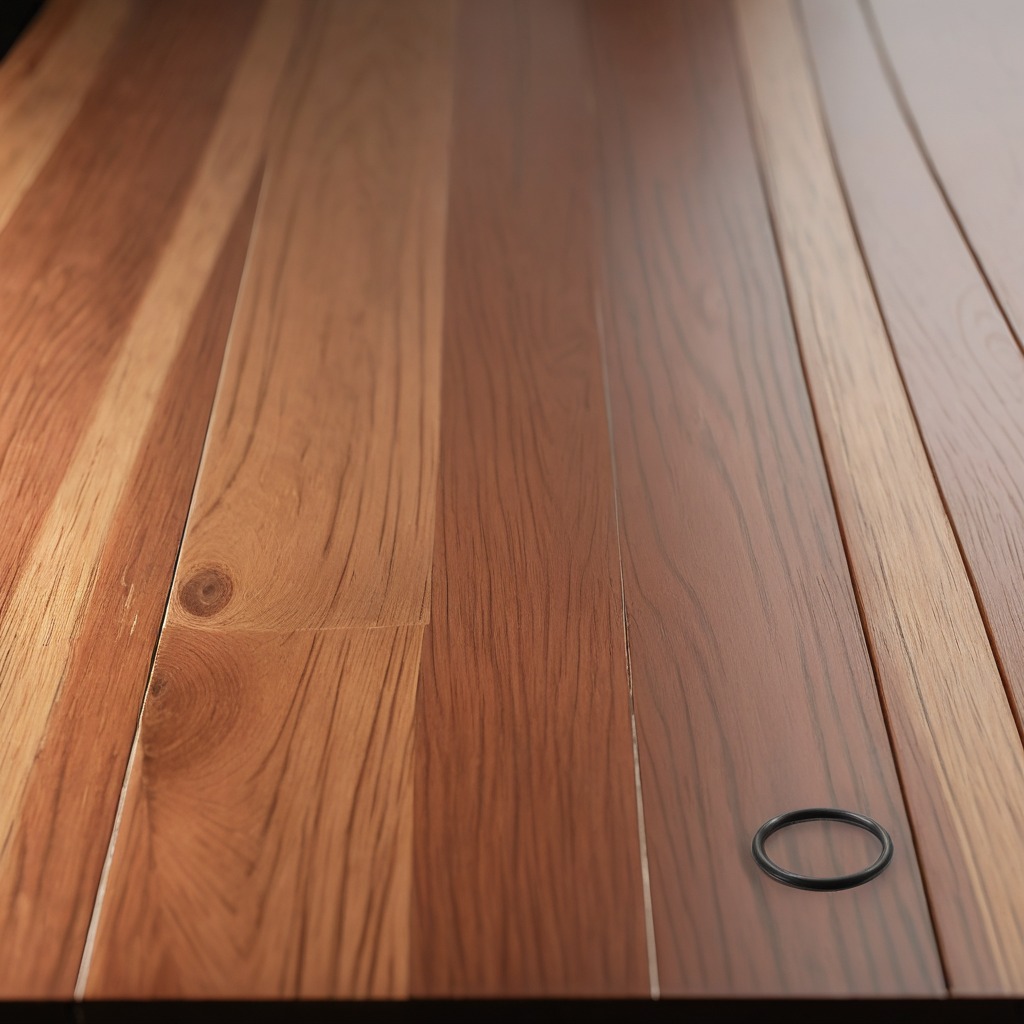
A rubber O-ring is lying on the wooden table.